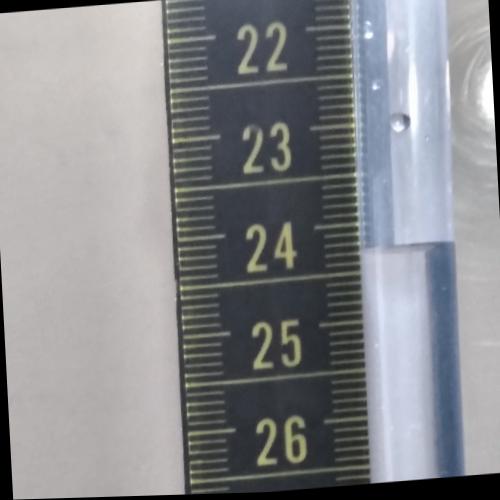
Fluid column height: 24.3 cm